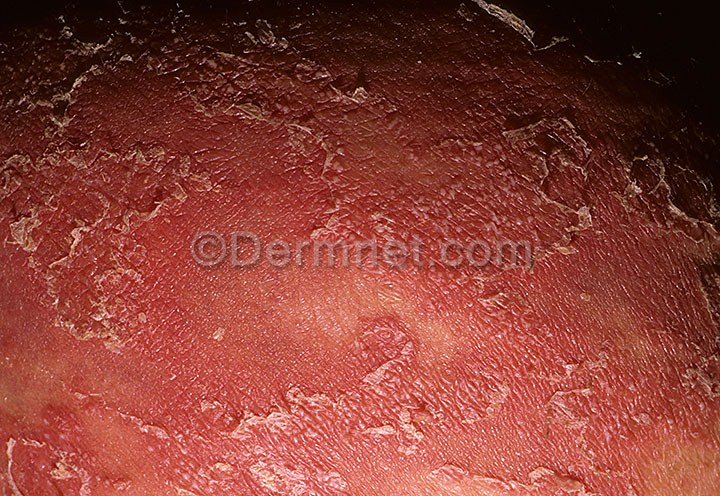
Disease: Psoriasis pictures Lichen Planus and related diseases